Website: lowes
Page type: cart
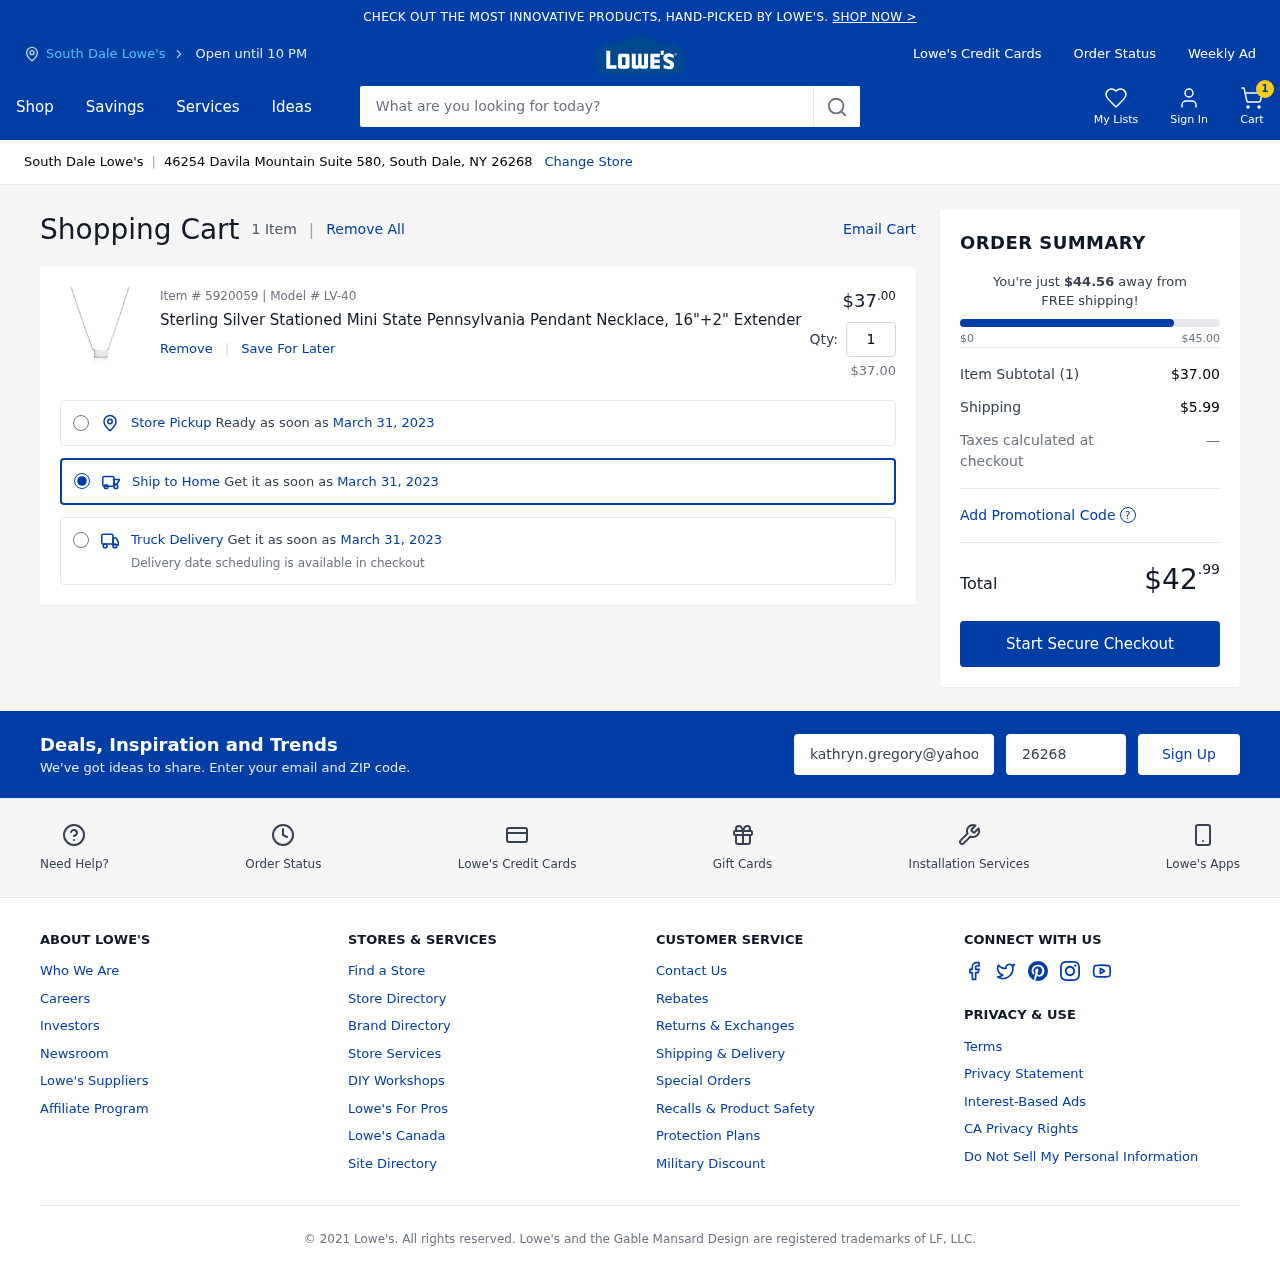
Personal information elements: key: PII_CITY
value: South Dale Lowe's
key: PII_EMAIL
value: kathryn.gregory@yahoo.com
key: PII_POSTCODE
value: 26268
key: PII_STREET
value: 46254 Davila Mountain Suite 580
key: PII_CITY_STATE_ZIP
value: South Dale, NY 26268
Product elements: key: PRODUCT1_NAME
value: Sterling Silver Stationed Mini State Pennsylvania Pendant Necklace, 16"+2" Extender
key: PRODUCT1_PRICE
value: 37
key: PRODUCT1_QUANTITY
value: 1
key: PRODUCT1_SUBTOTAL
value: $37.00
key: PRODUCT_ITEM_NUMBER
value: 5920059
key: PRODUCT_MODEL_NUMBER
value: LV-40
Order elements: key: ORDER_NUM_ITEMS
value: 1
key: ORDER_NUM_ITEMS
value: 1 Item
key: ORDER_DELIVERY_DATE
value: March 31, 2023
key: ORDER_SUBTOTAL
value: $37.00
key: ORDER_SHIPPING_COST
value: $5.99
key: ORDER_TOTAL
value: $42.99
Search elements: key: HEADER_SEARCH
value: What are you looking for today?